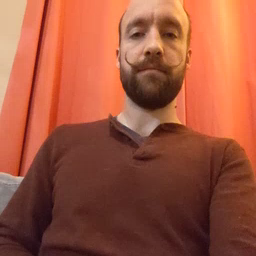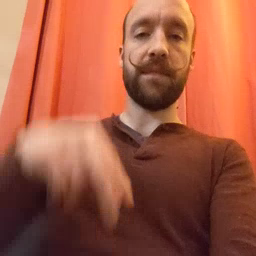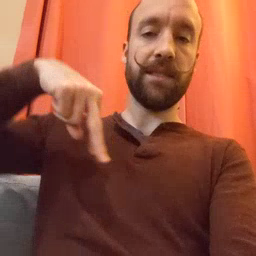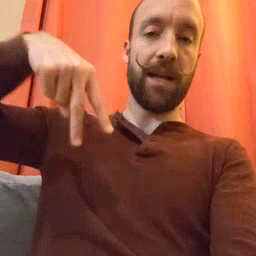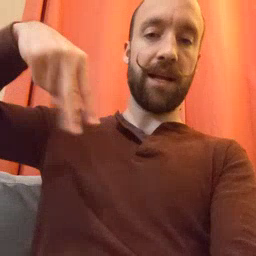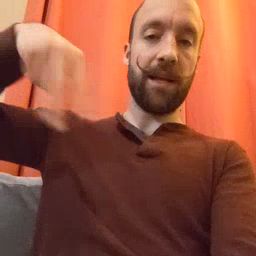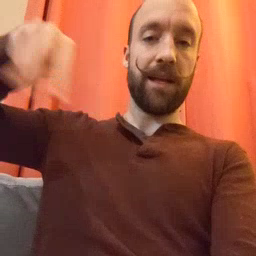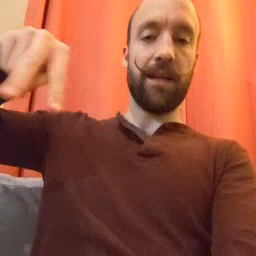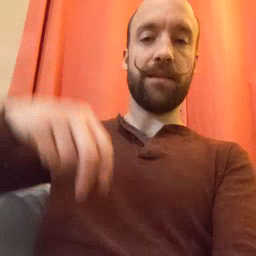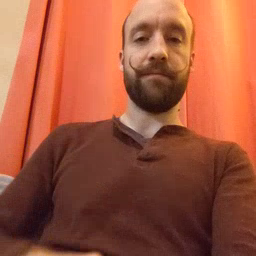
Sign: dance